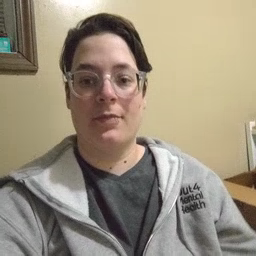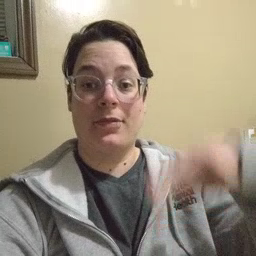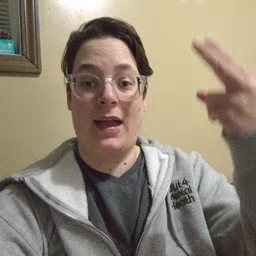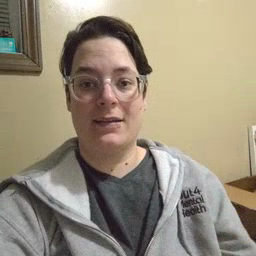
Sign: high